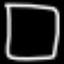
Label: square